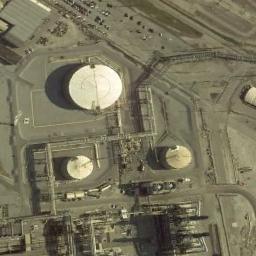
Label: storage_tank